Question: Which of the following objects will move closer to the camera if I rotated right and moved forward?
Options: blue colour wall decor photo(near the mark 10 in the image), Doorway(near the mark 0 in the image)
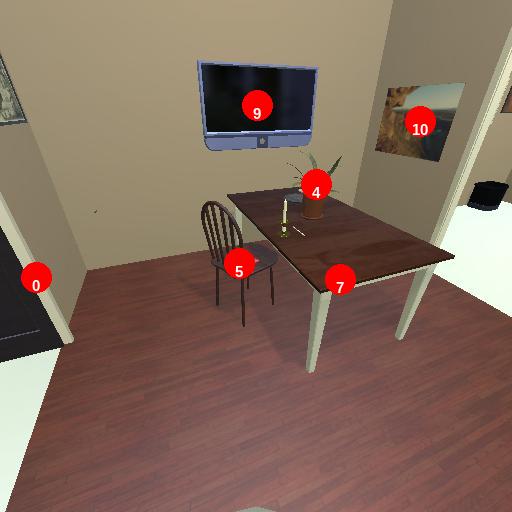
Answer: blue colour wall decor photo(near the mark 10 in the image)